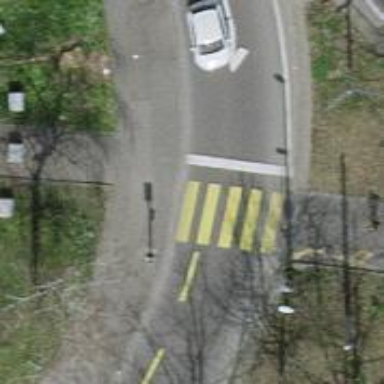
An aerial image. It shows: Road crossing with traffic signals.